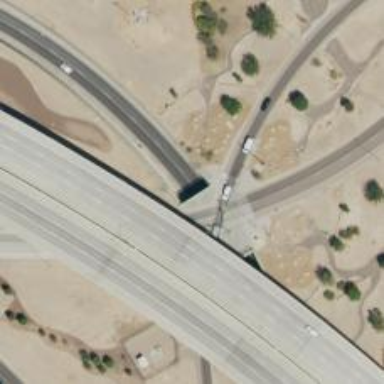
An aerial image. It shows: Secondary link road.